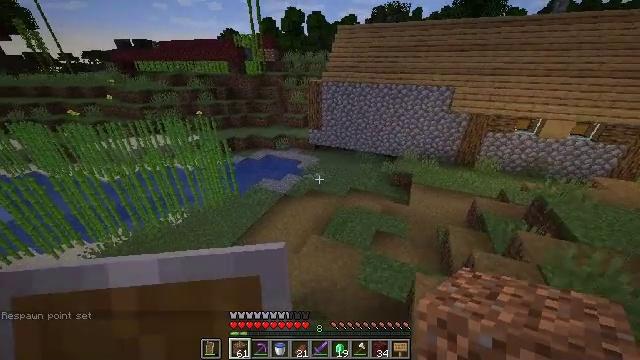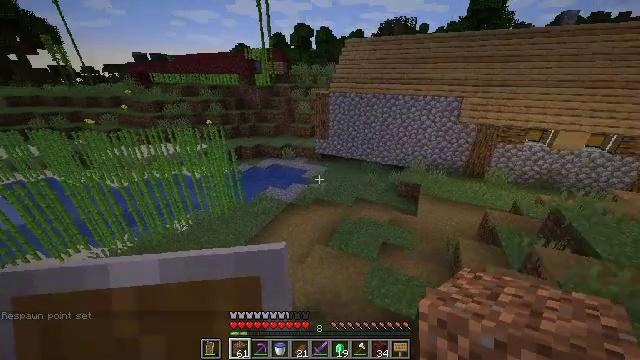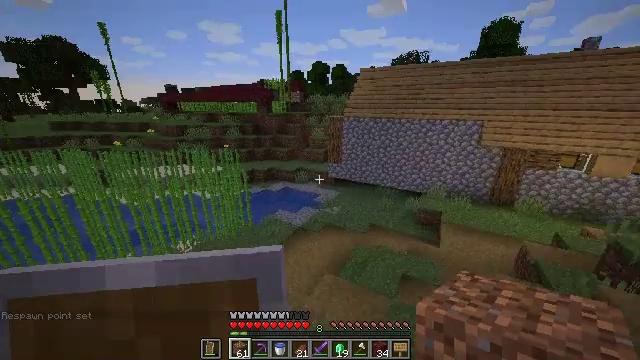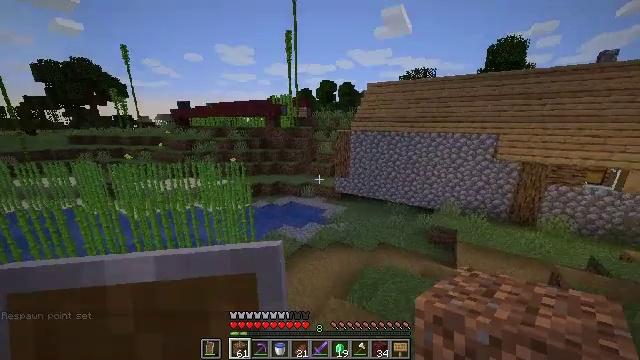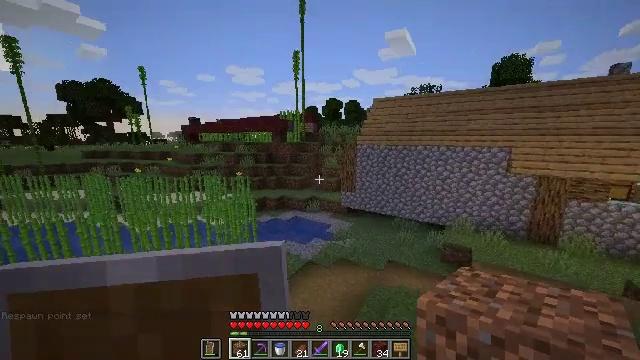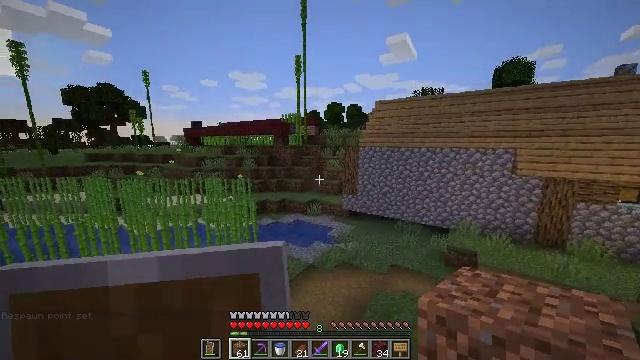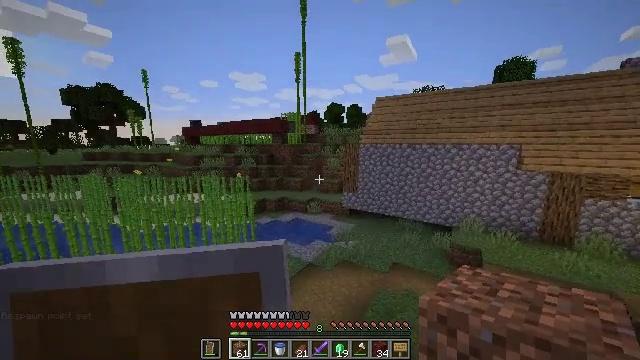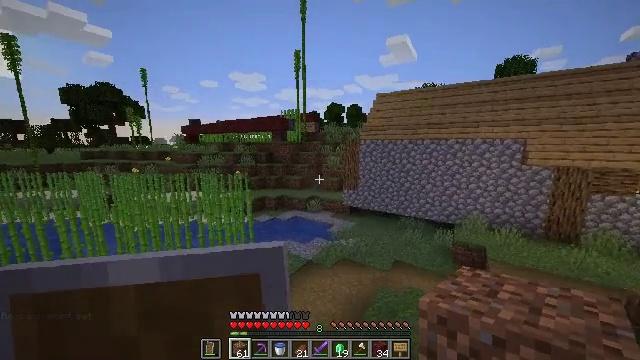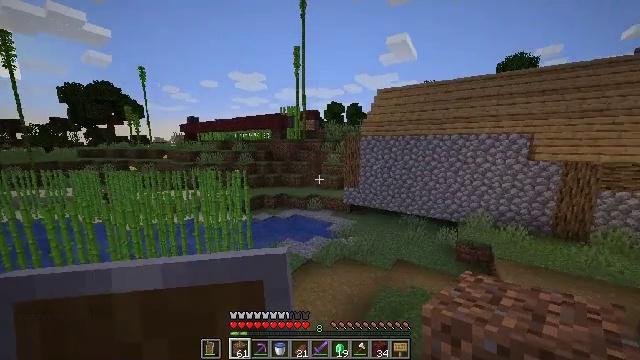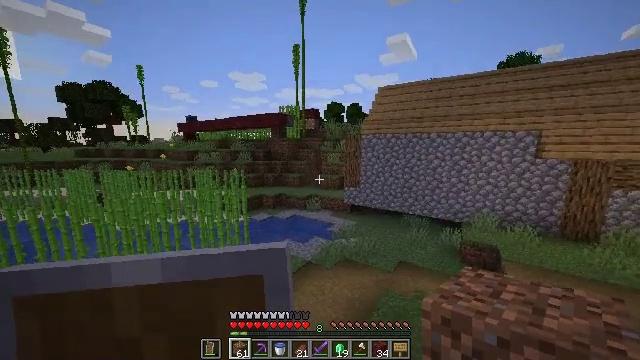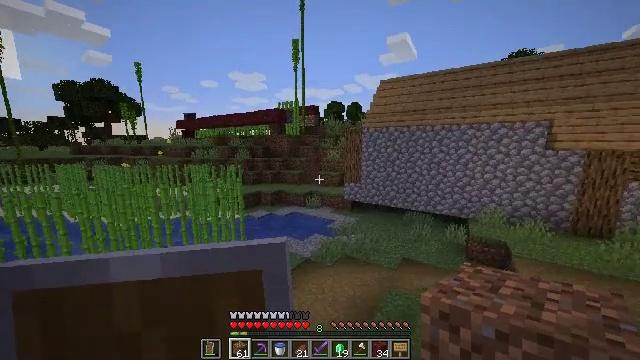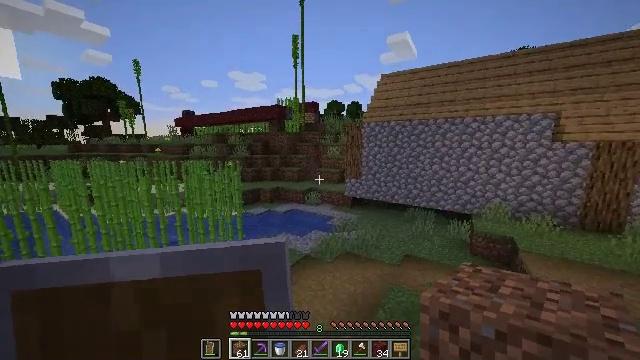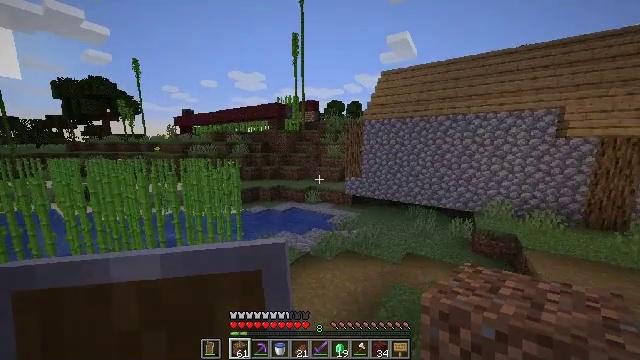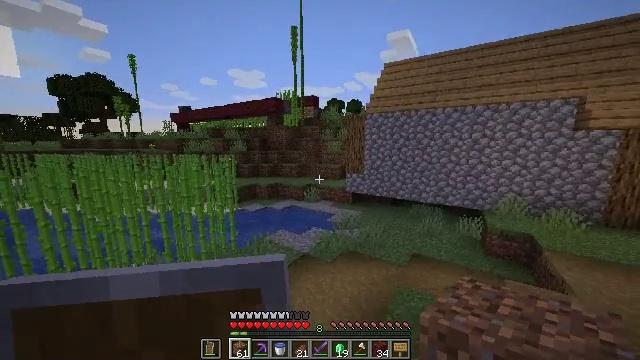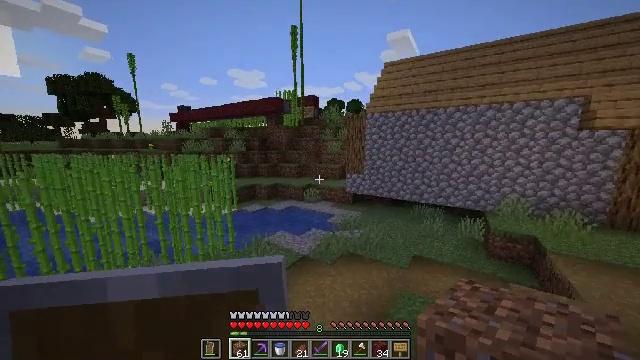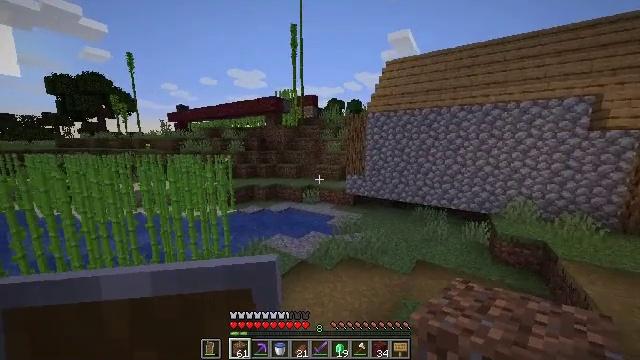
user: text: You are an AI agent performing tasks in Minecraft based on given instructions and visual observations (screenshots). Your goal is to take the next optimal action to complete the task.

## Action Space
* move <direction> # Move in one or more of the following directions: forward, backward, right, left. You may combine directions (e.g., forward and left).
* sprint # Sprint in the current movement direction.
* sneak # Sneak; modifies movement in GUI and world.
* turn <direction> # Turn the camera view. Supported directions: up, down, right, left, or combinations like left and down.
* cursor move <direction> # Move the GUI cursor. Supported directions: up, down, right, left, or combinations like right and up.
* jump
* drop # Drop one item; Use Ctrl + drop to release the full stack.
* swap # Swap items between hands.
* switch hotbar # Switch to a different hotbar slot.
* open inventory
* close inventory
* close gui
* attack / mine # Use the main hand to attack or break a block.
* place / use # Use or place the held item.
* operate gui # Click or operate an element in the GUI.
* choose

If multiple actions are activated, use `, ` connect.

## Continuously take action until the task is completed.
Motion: motion action
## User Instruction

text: Collect bamboo for crafting.
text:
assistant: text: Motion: move forward, turn left and up
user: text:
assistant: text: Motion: move forward, turn left and up
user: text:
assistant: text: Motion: move forward, turn left and up
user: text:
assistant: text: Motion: move forward, turn left and up
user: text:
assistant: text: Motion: move forward, turn up
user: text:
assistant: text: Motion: move forward
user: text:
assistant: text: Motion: move forward
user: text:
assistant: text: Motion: move forward
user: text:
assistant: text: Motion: move forward
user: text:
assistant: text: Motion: move forward
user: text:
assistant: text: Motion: move forward
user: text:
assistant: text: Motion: move forward
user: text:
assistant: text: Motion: move forward
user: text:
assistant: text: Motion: move forward
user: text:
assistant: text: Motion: move forward
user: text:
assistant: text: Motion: move forward
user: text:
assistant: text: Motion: move forward
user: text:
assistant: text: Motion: move forward
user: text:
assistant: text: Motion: move forward
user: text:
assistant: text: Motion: move forward
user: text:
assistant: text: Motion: move forward
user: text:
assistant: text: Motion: move forward
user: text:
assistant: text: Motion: move forward
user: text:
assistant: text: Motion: move forward
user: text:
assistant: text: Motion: move forward
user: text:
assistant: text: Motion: move forward
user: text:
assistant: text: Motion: move forward
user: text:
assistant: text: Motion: move forward
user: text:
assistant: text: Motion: move forward
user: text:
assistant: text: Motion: move forward, turn right